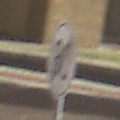
Verkehrszeichen: EndeGeschwindigkeit80
Umgebung: Outdoor, Urban
Tageszeit: MorningAfternoon
Wetter: PartlyCloudy
Licht: Natural
Jahreszeit: NotSpecified
Kontrast: HighContrast